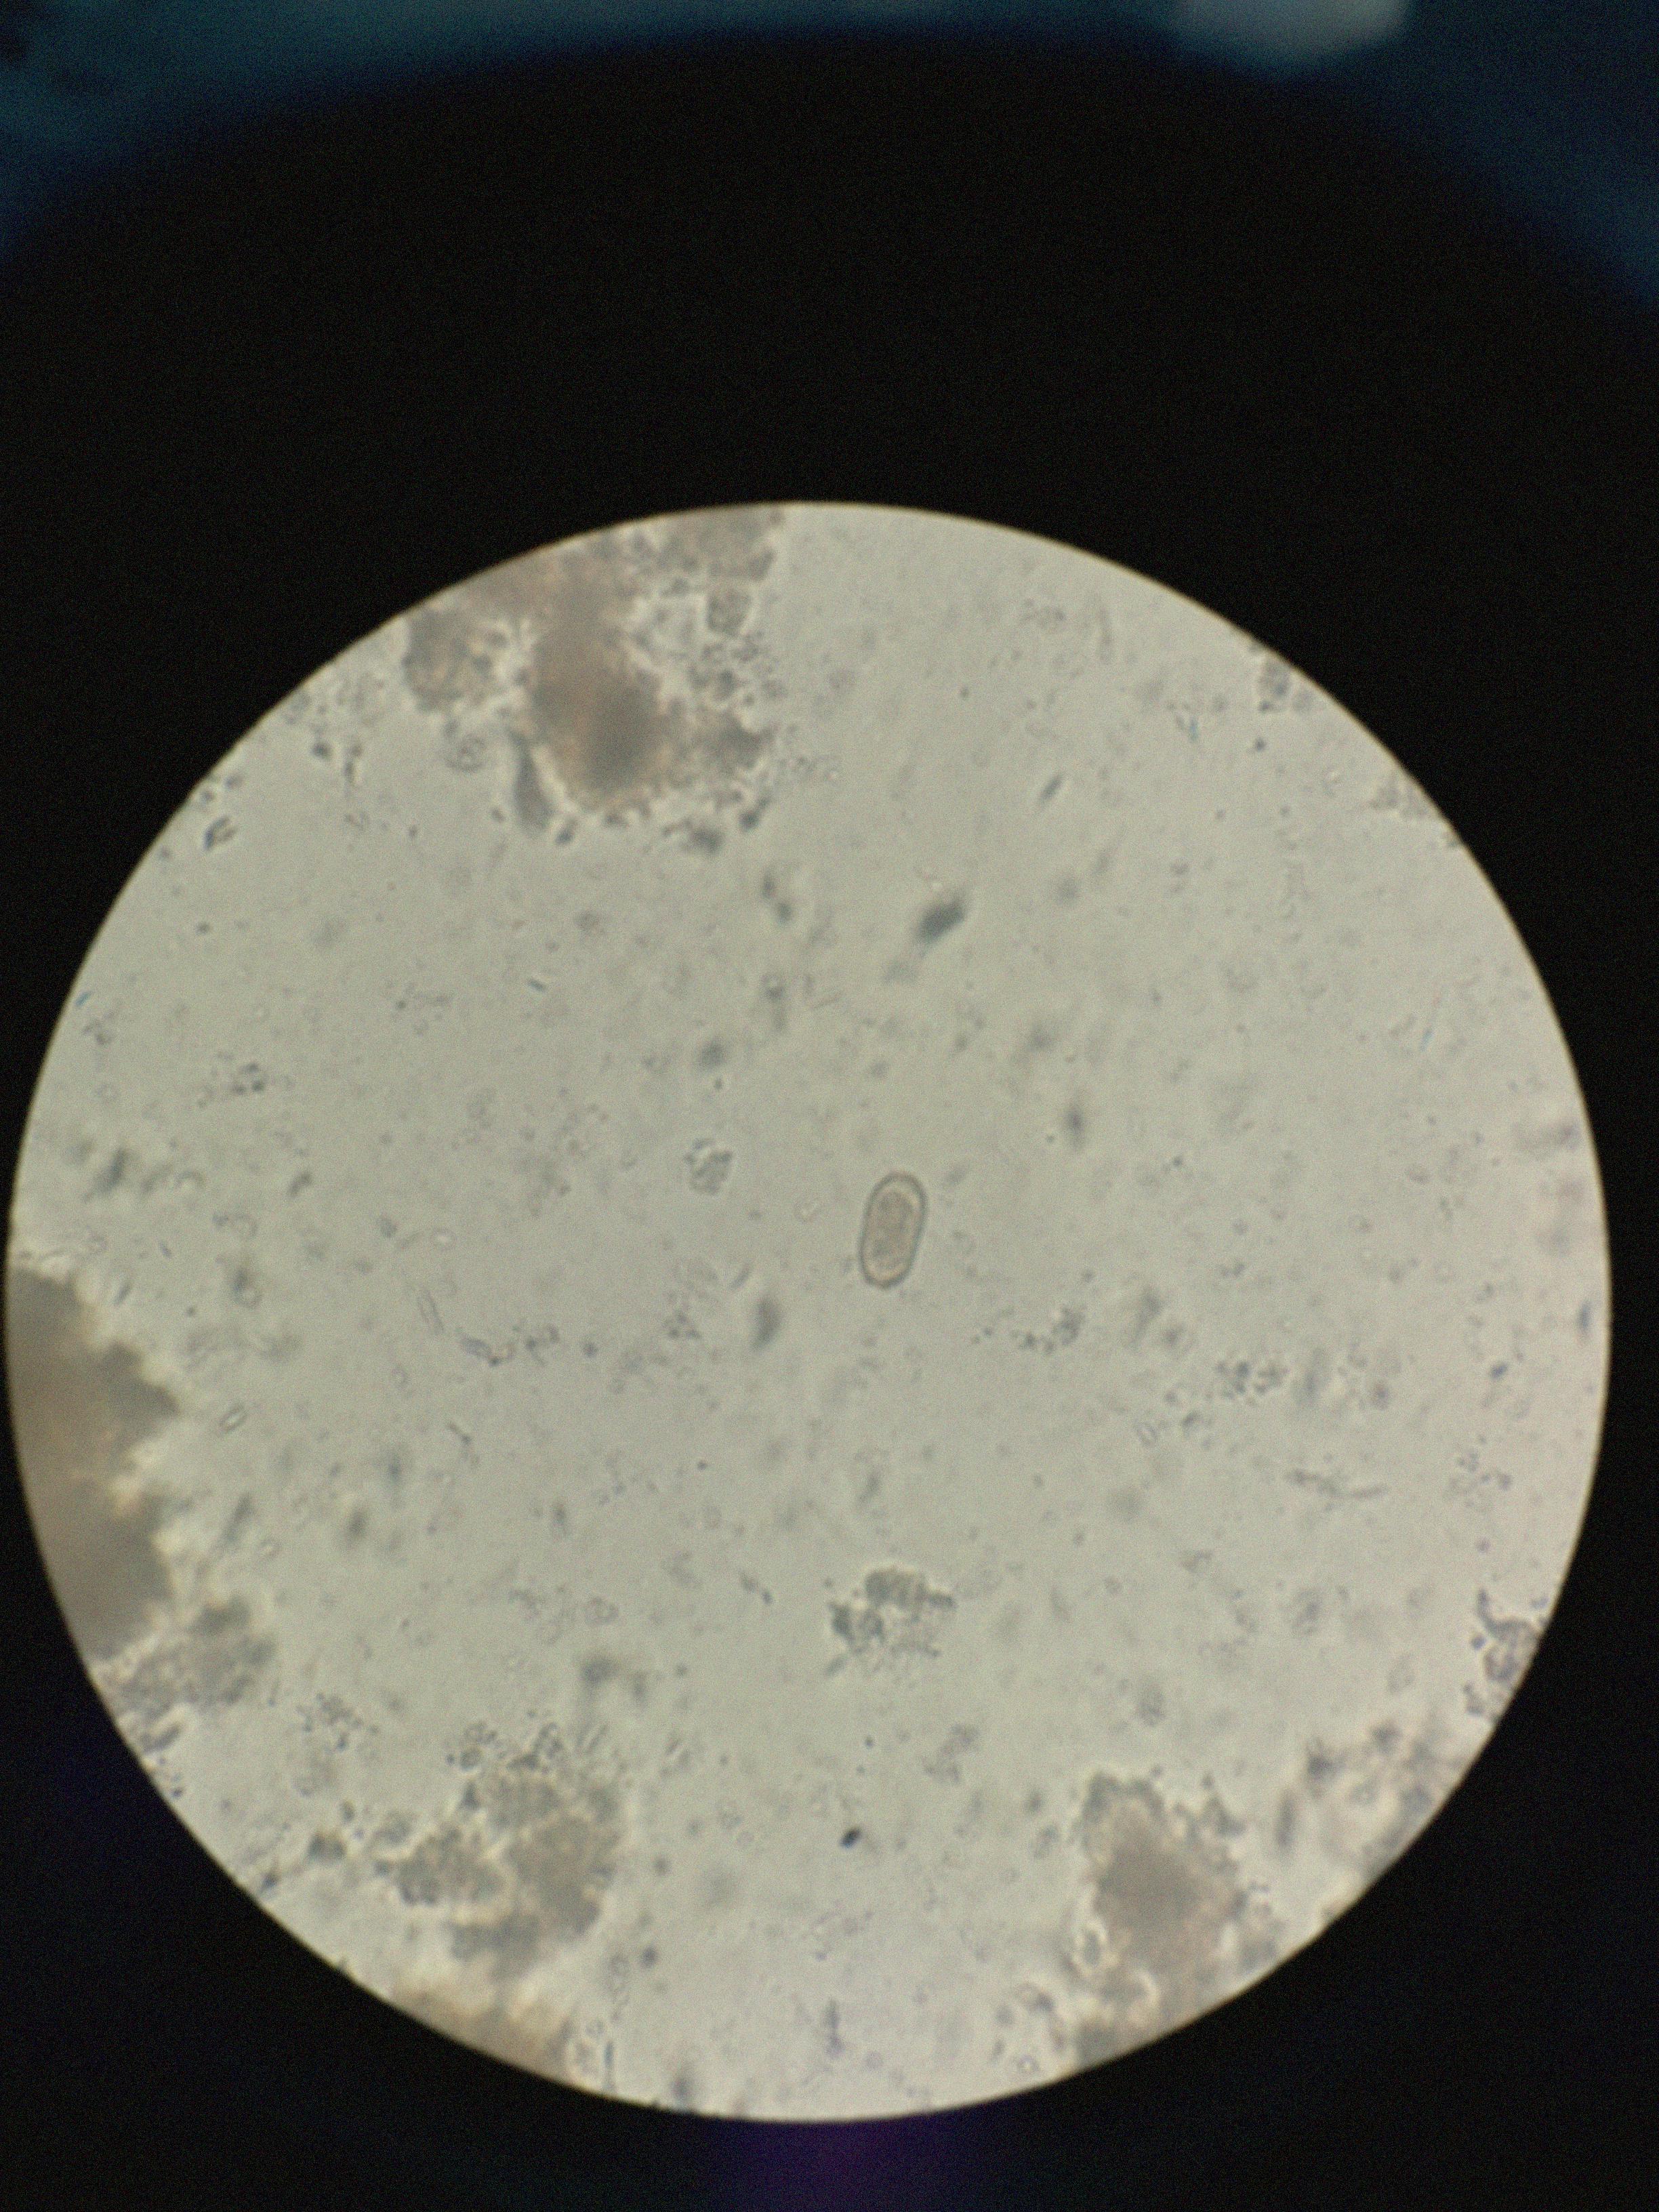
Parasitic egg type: Capillaria philippinensis